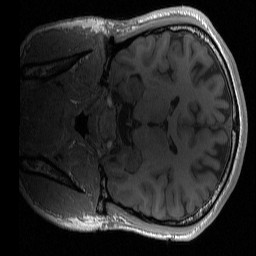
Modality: T1w
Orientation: coronal
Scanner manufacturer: siemens
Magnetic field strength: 3 T
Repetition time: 2 s
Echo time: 0.0022 s